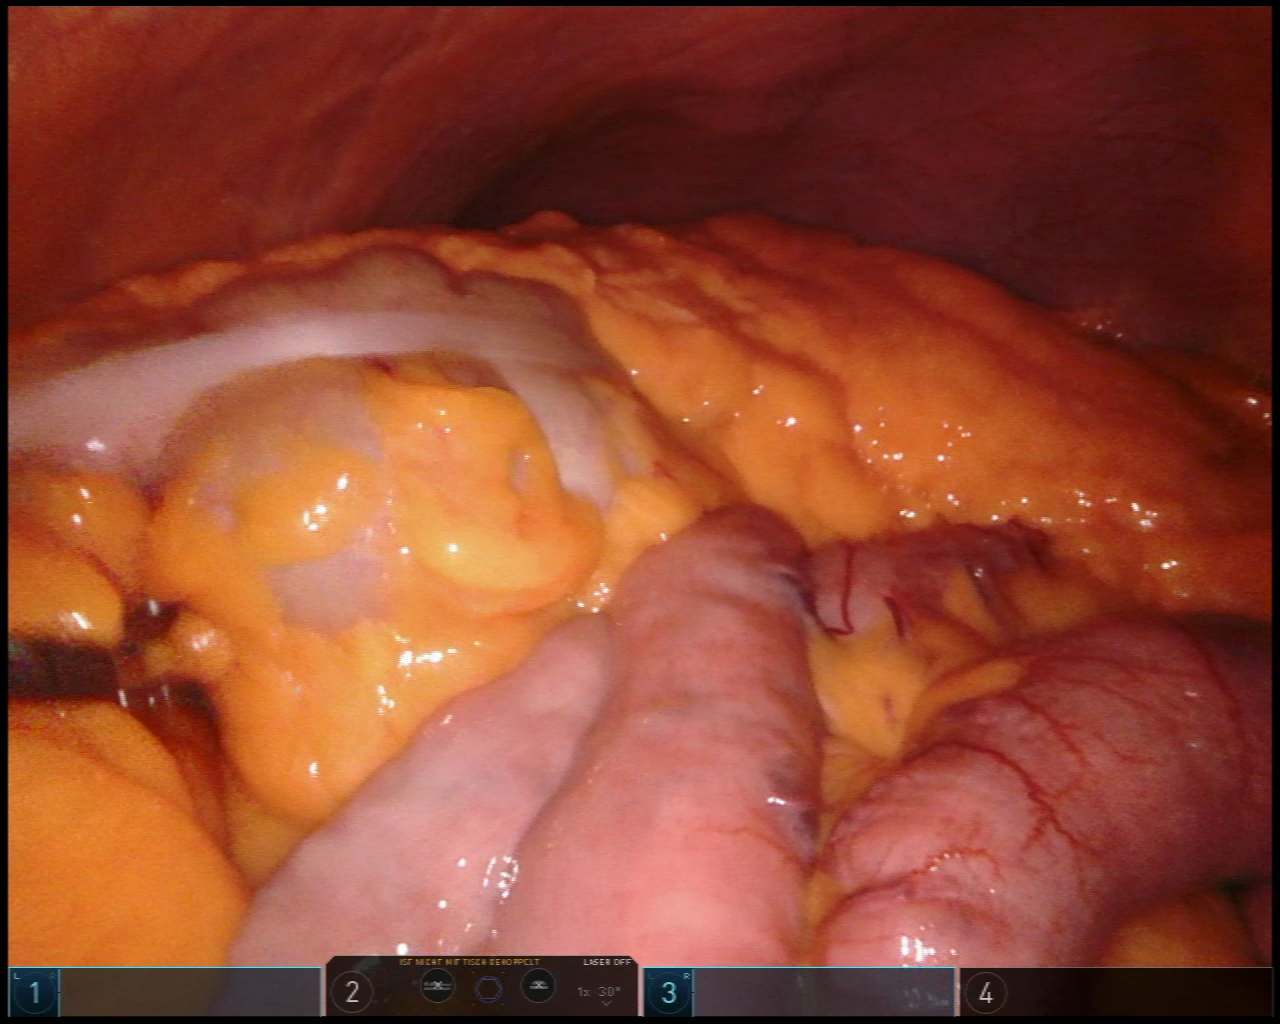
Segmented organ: small_intestine
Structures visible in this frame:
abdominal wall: yes
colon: yes
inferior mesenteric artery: no
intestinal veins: no
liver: no
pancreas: no
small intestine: yes
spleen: no
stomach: no
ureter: no
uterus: no
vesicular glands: no